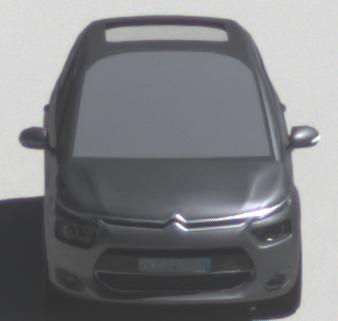
Make: Citroen
Model: Grand C4 Picasso VTi 120
Detailed model: Grand C4 Picasso (II)
Model produced from: 2013/10
Model produced until: 2015/02
Doors: 5
Color: gray
Road condition: dry road
Daytime: midday
Contrast: high contrast